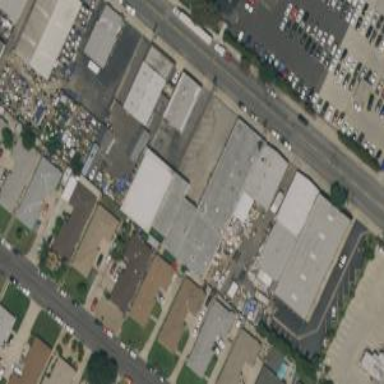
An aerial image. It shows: Industrial building.